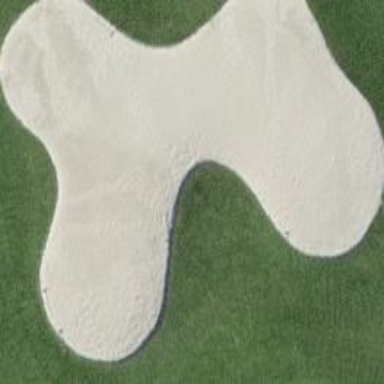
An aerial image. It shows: Golf bunker filled with sandy terrain.